Interaction volume radius: 10 \u00c5
Interaction volume height: 30 \u00c5
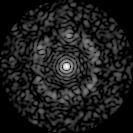
Disorder parameter: 0.8027